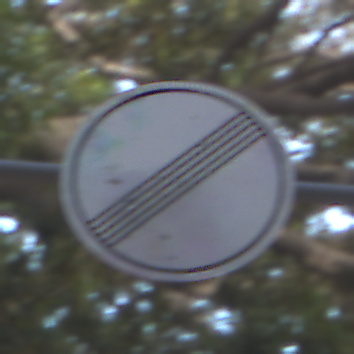
Verkehrszeichen: EndeSaemtlicherBegrenzungen
Umgebung: Outdoor, Suburban
Tageszeit: MorningAfternoon
Wetter: PartlyCloudy
Licht: Natural
Jahreszeit: NotSpecified
Kontrast: LowContrast